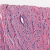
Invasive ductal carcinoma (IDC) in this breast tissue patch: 1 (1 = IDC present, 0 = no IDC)